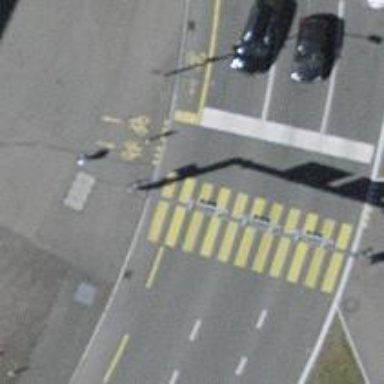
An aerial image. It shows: Crossing with traffic signals.